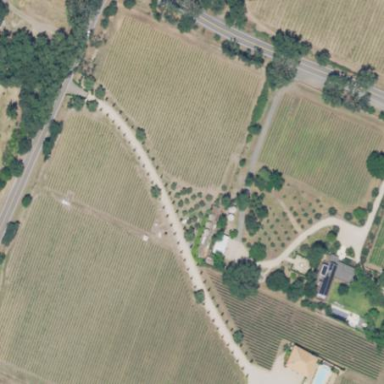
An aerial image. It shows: Vineyard growing grapes.